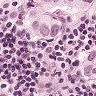
Metastatic tissue present: yes